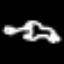
Label: fork